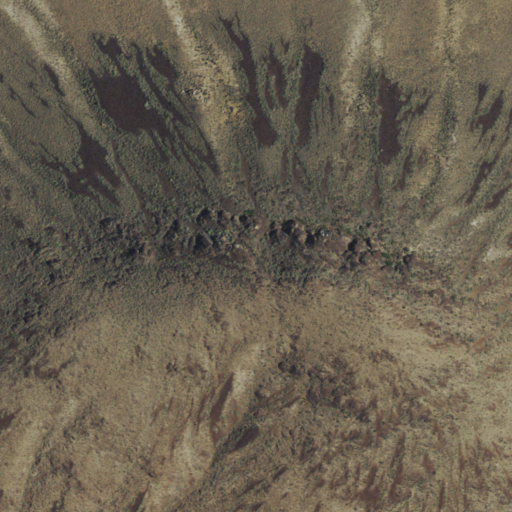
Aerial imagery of mountain in Nevada named Black Rock Knoll containing only shrub